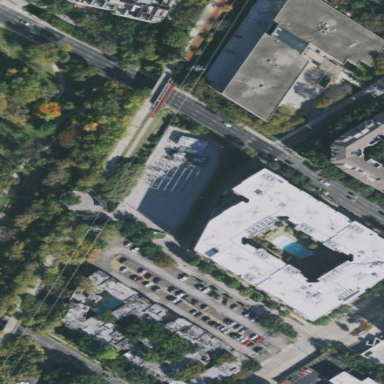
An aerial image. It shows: Outdoor distribution substation.